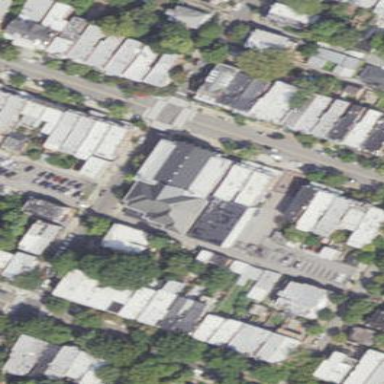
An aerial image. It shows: Building that serves as place of worship.